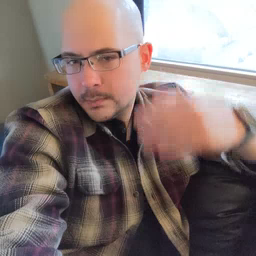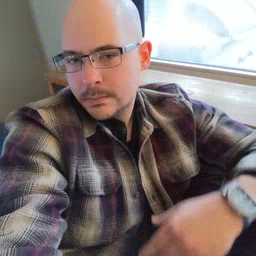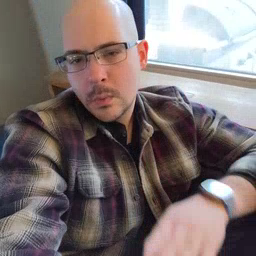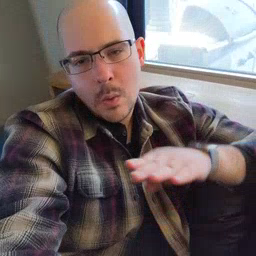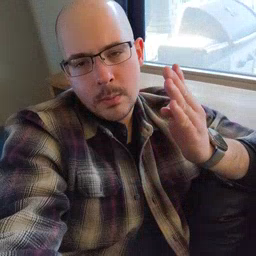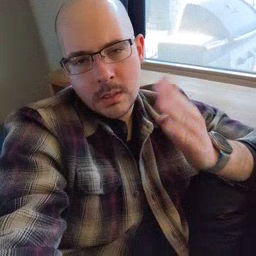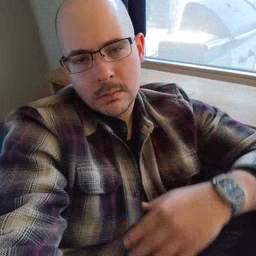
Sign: open